Question: i am trying to get an image border sliced for use in css.
## Here is the Box borders i want to use:

## Here is part of the code for the Box:
'''
<div class="wrapper">
<div id="featured_box1">
<div class="Content1">
<h2>Heading</h2>
<p>Content for Featured Box</p>
</div>
</div>
</div>
'''
How should i slice the images, should i slive a small area and then repeat-y for each side. and then create 4 new divs to insert the corners of the border ?
So how to handle the corners of the borders ?
Which is the best way to get the box displayed with fasting loading speed?
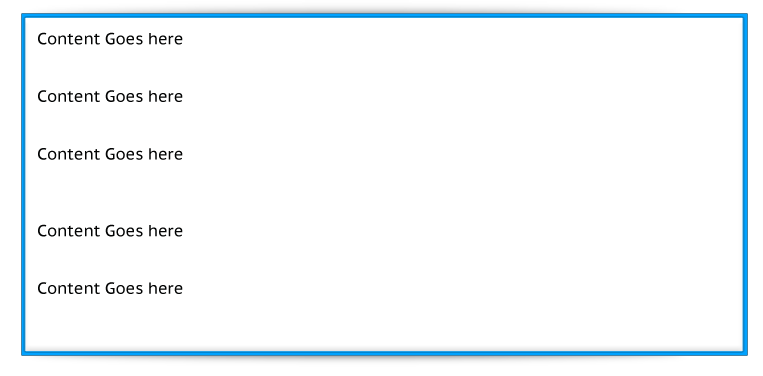
Answer: > @thirtydot, The box width is fixed,
both width and height. How do I use 4
corners with divs ? - Ibn Saeed
Maybe I'm missing something, but if the box is a fixed size, can't you just set the 'width' and 'height' of your 'div' to the exact dimensions, and set it as a 'background-image'?
Like this: <URL>